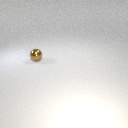
small brown metal sphere